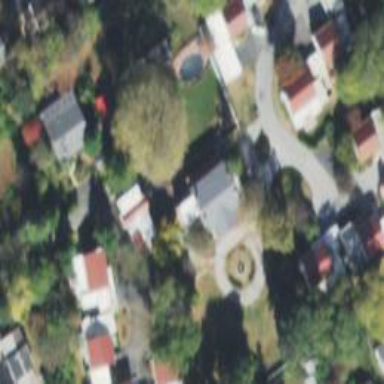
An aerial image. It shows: Charming neighbourhood.